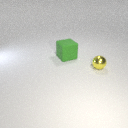
large green rubber cube behind small yellow metal sphere